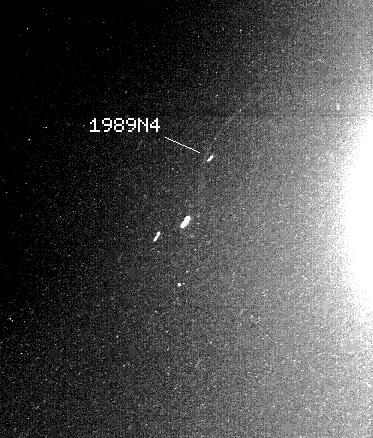
Neptune - Partial Rings Neptune, Voyager